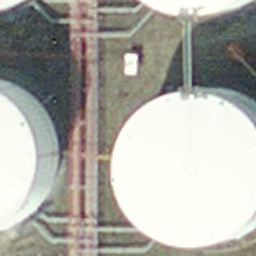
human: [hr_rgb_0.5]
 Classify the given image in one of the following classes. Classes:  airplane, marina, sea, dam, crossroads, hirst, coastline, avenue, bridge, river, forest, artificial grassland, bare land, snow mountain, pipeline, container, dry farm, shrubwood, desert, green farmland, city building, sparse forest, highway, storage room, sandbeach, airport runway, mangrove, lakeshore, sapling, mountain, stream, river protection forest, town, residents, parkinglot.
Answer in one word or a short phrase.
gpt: storage room